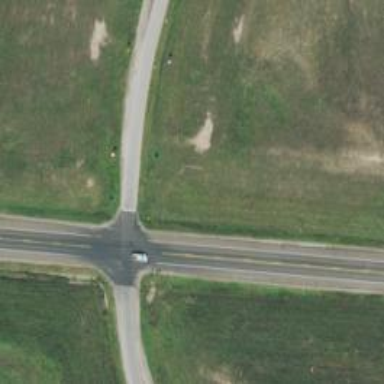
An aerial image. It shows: Road with stop sign.